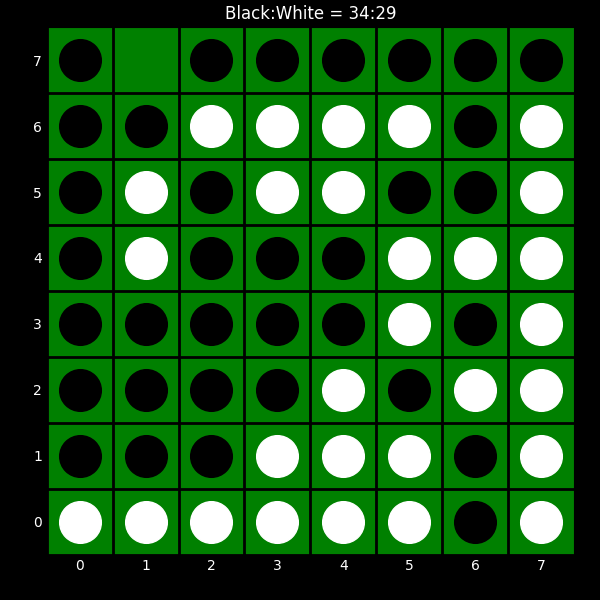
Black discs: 34
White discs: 29